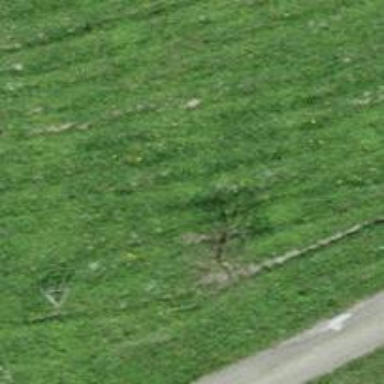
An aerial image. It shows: Broadleaved tree with lush leaves.